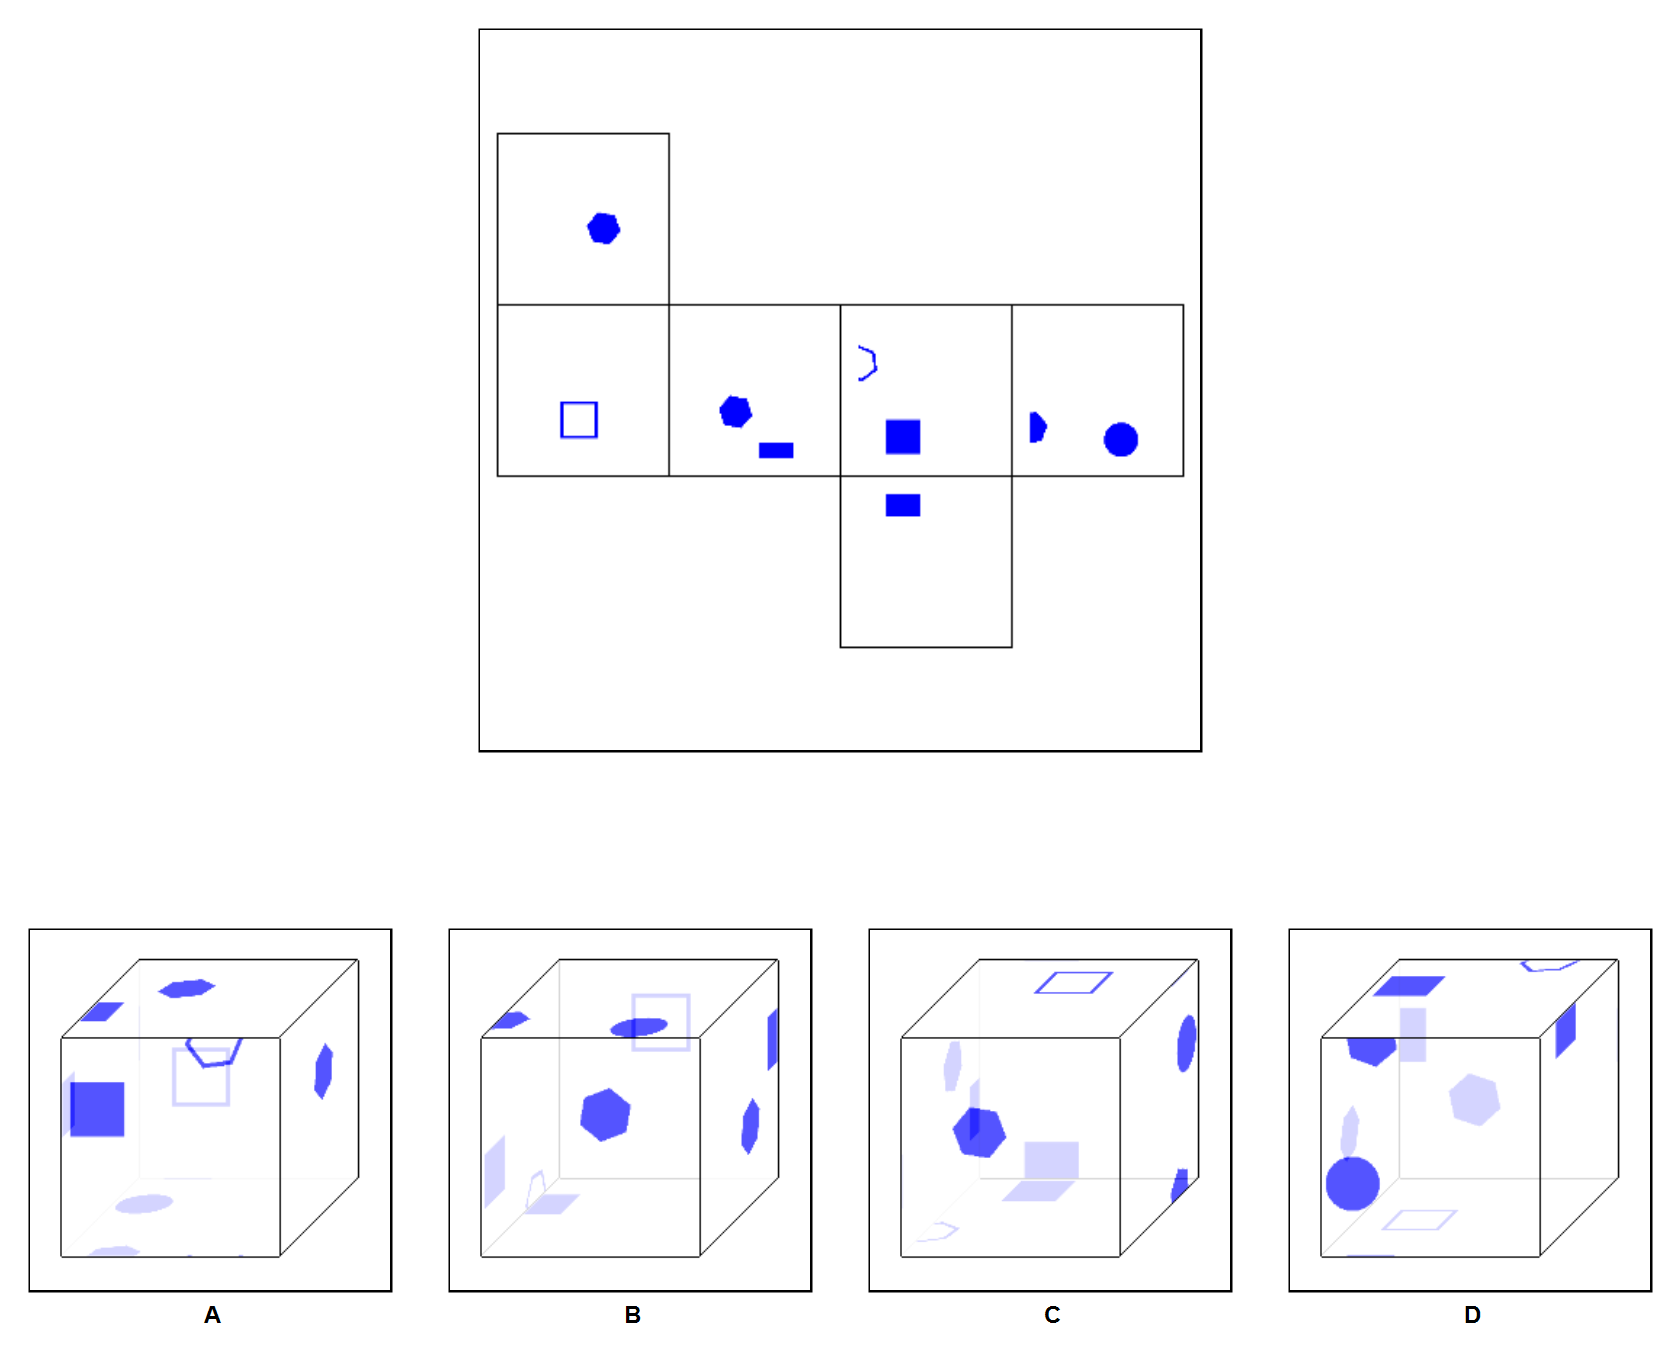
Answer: A